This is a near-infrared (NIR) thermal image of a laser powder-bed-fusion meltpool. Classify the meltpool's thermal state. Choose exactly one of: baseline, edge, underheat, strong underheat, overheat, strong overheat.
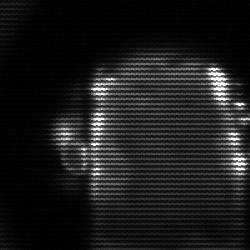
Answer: baseline